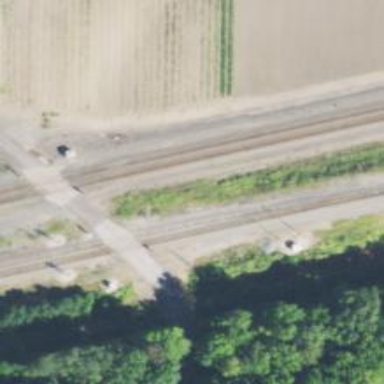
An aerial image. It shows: Railway track.